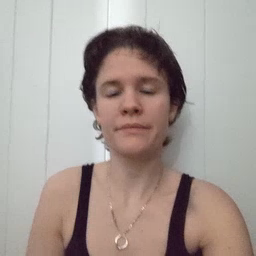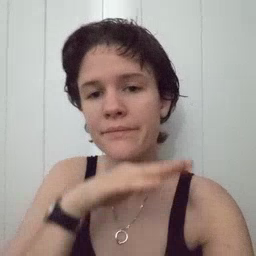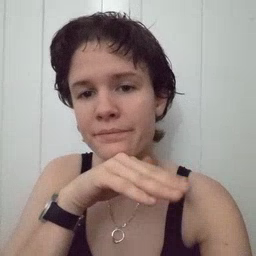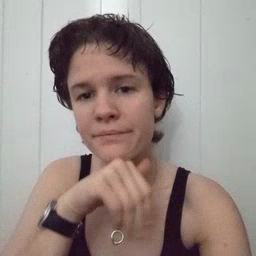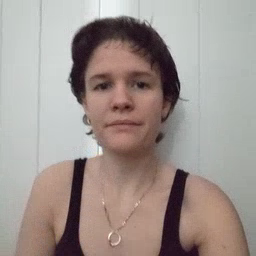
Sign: pig